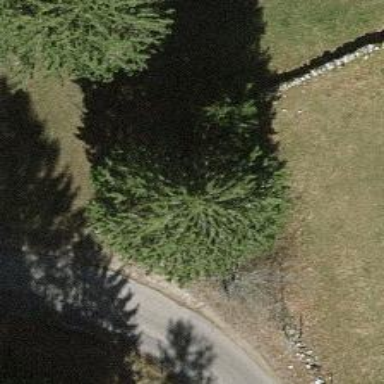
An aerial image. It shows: Dry stone wall barrier.